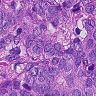
Metastatic tissue present: yes